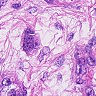
Metastatic tissue present: yes